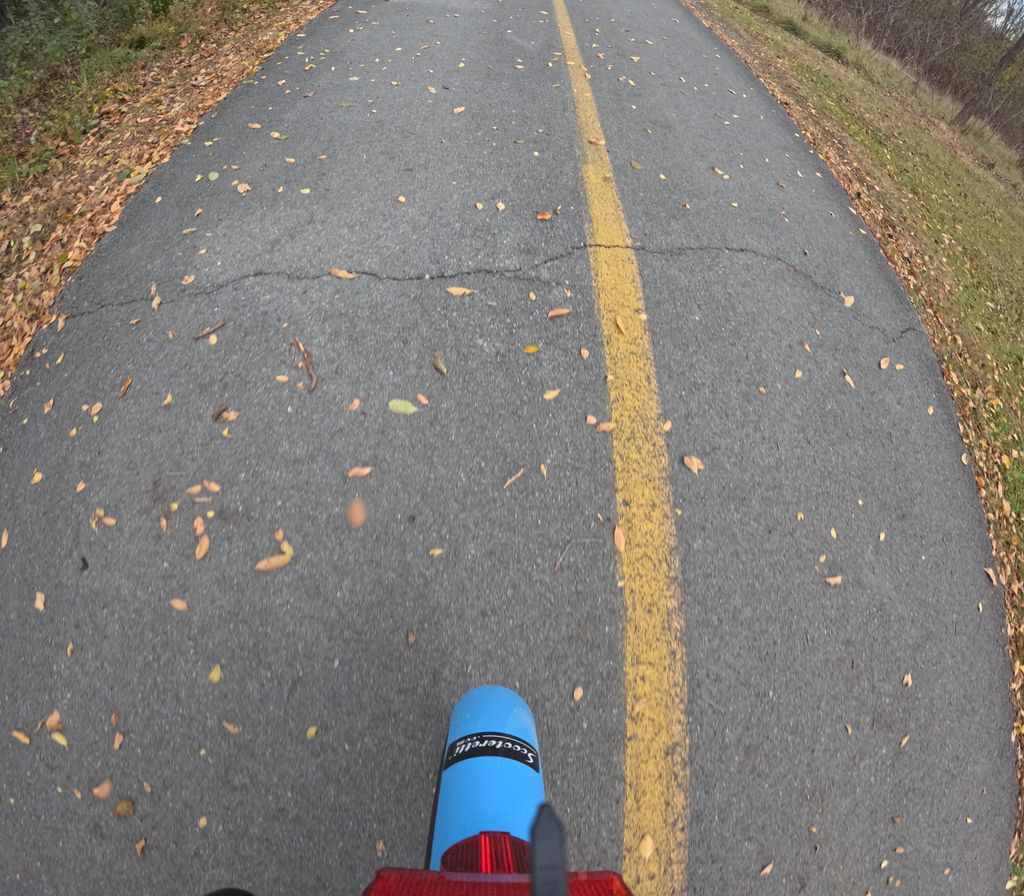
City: ottawa-gatineau